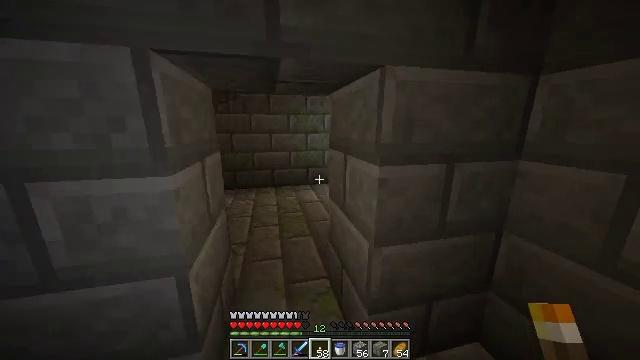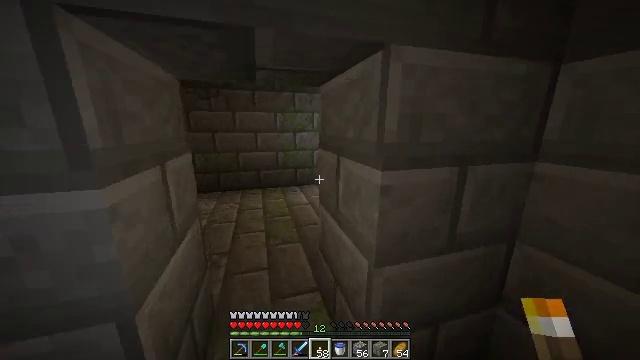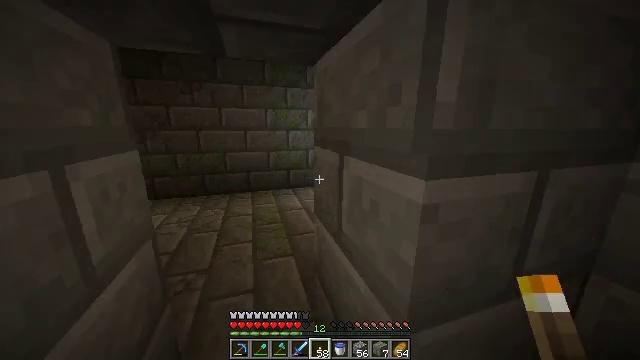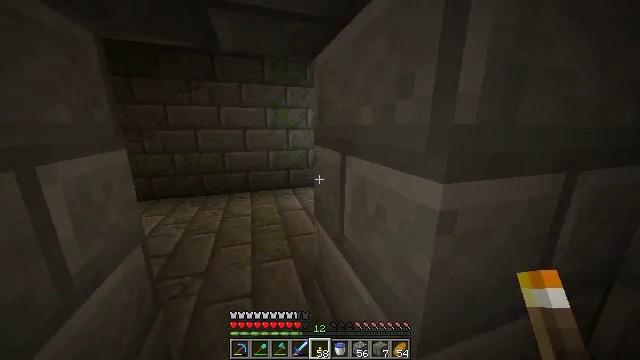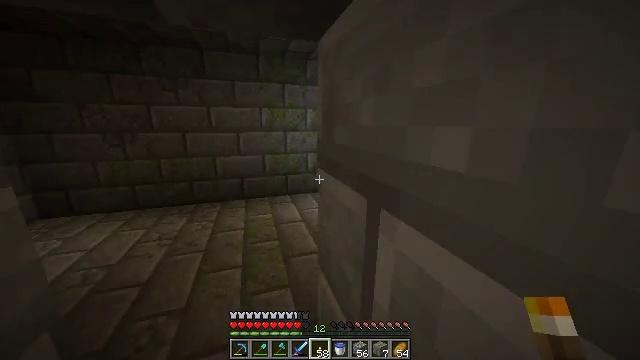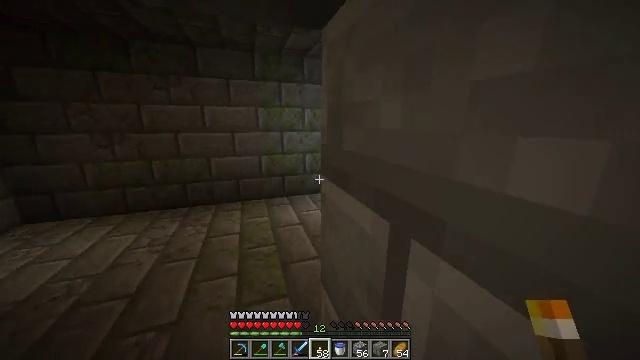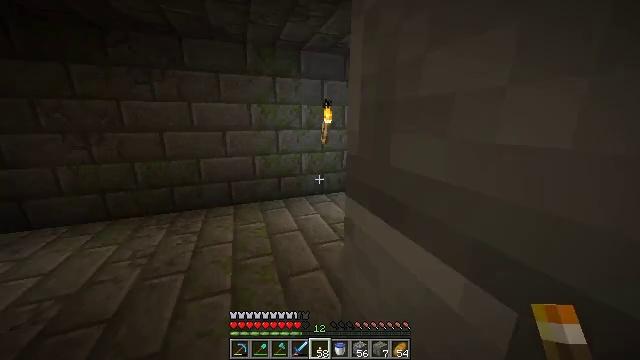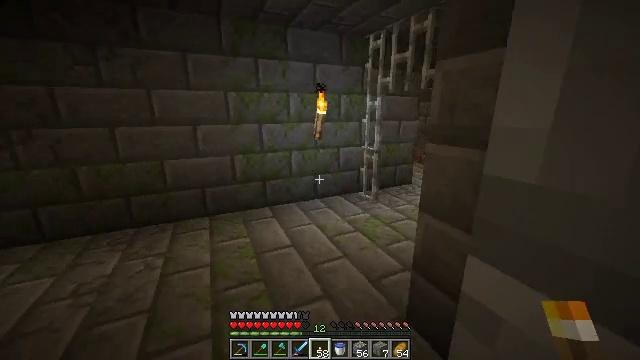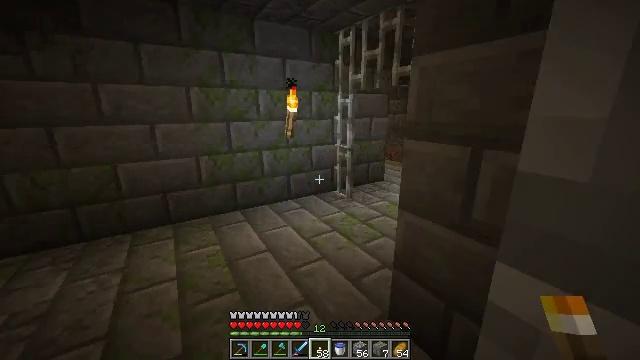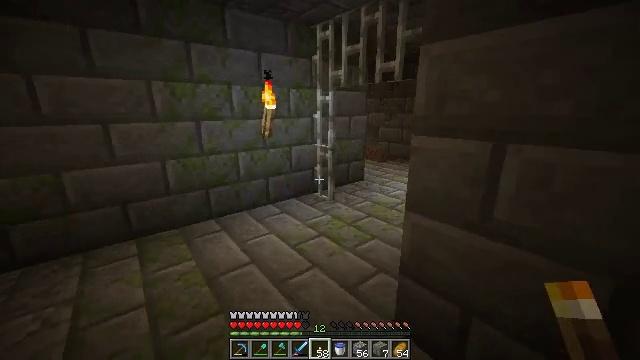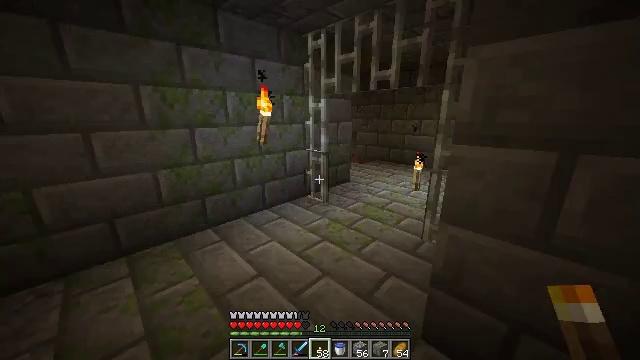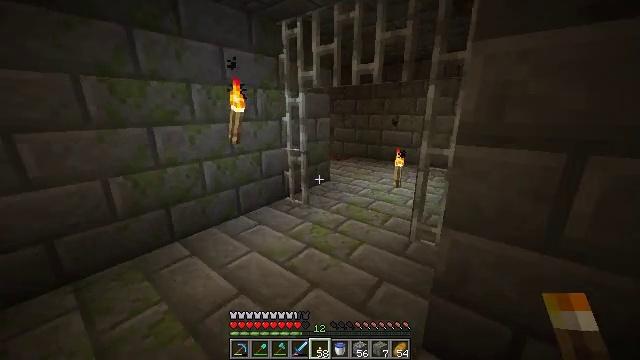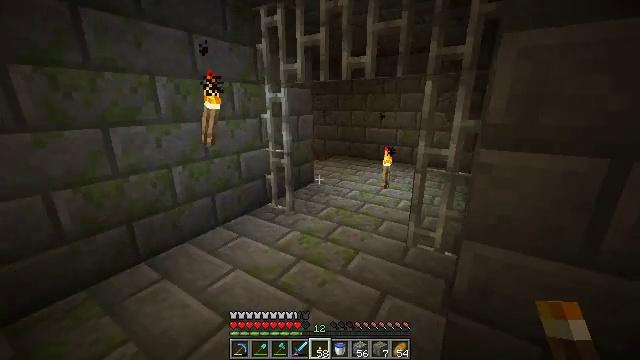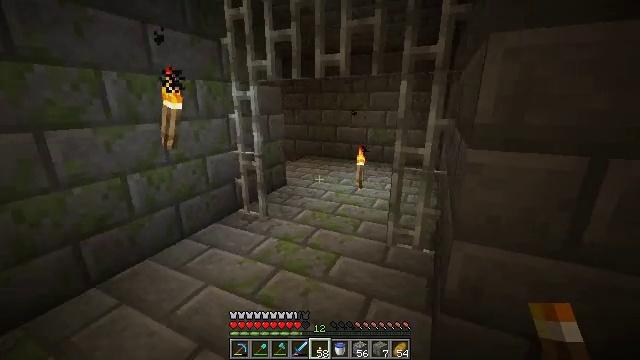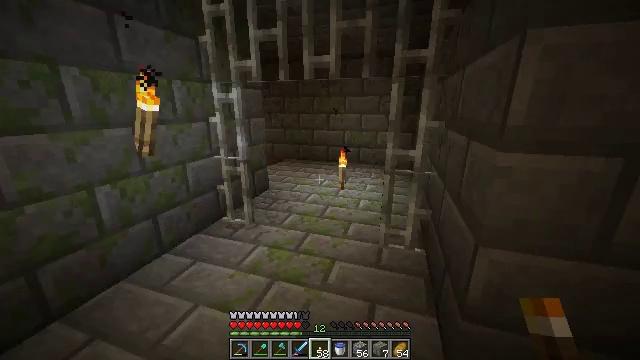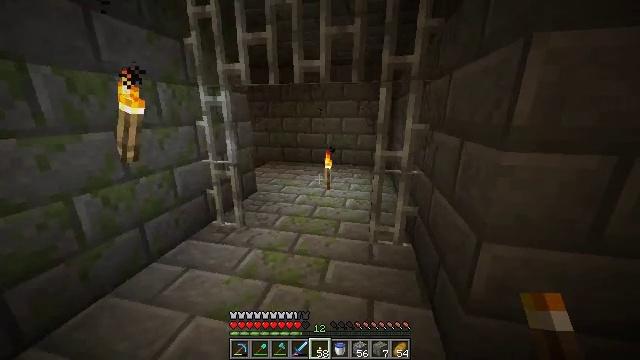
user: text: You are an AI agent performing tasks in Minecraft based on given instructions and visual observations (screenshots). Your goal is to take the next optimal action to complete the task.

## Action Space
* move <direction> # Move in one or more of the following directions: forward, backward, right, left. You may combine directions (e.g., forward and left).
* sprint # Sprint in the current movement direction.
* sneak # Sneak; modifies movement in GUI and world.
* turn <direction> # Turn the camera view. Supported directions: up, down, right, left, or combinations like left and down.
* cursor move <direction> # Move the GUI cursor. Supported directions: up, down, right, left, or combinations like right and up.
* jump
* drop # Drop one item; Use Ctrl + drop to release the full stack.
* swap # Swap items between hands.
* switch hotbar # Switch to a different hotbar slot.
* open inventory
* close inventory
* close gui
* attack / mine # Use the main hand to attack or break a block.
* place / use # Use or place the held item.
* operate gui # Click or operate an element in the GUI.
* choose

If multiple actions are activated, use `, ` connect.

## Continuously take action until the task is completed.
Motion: motion action
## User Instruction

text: Smash the iron door for recycling.
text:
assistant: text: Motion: move forward, sprint, turn right
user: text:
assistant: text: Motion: move forward, sprint, turn right
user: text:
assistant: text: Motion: move forward, sprint
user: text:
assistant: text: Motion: move forward, sprint
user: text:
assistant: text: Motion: move forward, sprint
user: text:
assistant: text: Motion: move forward, sprint, turn right
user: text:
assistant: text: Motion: move forward and move left, sprint, turn right
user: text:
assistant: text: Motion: move forward and move left, sprint, turn right
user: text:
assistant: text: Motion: move forward and move left, sprint, turn right
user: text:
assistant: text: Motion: move forward and move left, sprint, turn right
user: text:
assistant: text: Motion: move forward and move left, turn right
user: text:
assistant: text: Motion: move forward and move left, turn right
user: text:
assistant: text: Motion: move forward and move left, turn right
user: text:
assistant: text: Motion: move forward and move left, turn right
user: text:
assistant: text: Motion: turn right
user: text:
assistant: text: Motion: turn right
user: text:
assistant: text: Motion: turn right
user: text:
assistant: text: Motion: turn right
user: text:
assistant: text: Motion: turn right
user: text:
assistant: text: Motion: turn right
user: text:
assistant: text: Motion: move right, turn right
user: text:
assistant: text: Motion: move right, turn right
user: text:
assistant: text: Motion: move right, turn right
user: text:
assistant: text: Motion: move right, turn right
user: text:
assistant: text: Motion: turn right
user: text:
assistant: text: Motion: turn right
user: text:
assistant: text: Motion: turn right
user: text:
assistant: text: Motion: turn right
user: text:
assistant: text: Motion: move right, turn right
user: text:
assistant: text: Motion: move right, turn right